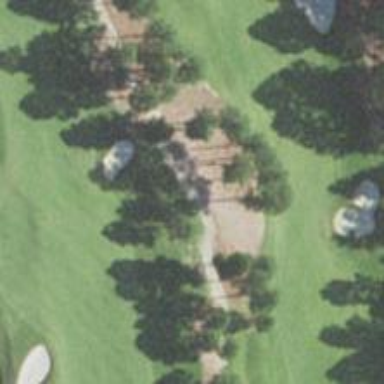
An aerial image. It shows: Path used for both walking and golf.